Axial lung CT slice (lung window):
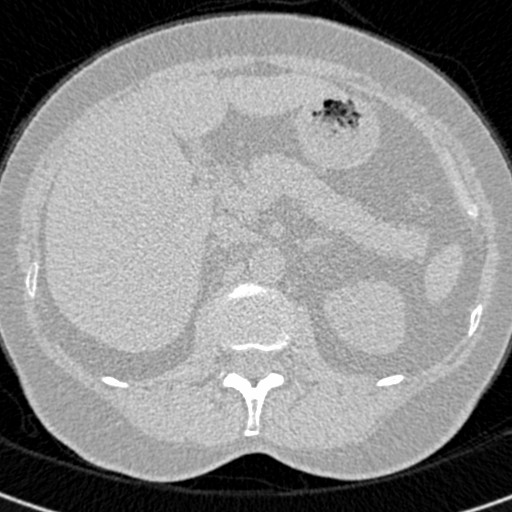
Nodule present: no